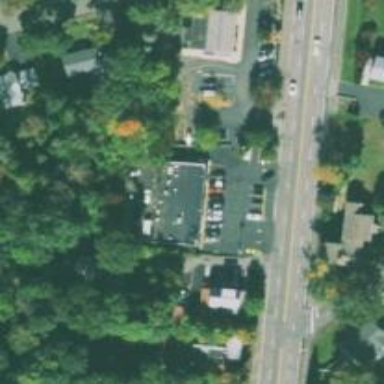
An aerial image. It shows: Convenience shop.